Question: I have been asked to create a system that accepts invoices from a company via AS2 EDI (and in the very soon future from many other companies). Through some research I came to the conclusion that I need a Biz Talk server to translate the company's invoice, convert it into XML, and then send that XML to a system we have for processing/validation. I am completely stumped as to how to make all of this work.
I've been learning what I can from Microsoft's BizTalk tutorials & videos, and a little bit from Pluralsight. But there are things that I just don't get at all. One of those things is customer interaction: how are they supposed to know what data to send to us (what document do I give them?), or how do I read this paper they sent me listing their message encryption. How does X12 or EDIFACT tie into all of this?
Do I have this right: I am supposed to create an X12 document with the fields (data) I need in order to process their invoice, and then I am supposed to send them this X12 document and say "here, send us this thing"? And then on my side, create the mapping from that X12 document, the orchestration for validation, and then return them a success or fail?

What resources can I use to learn how to answer these questions? Where do people even go to learn BizTalk Server when they're beginners?
I really appreciate any help from anyone. Thank you for reading.
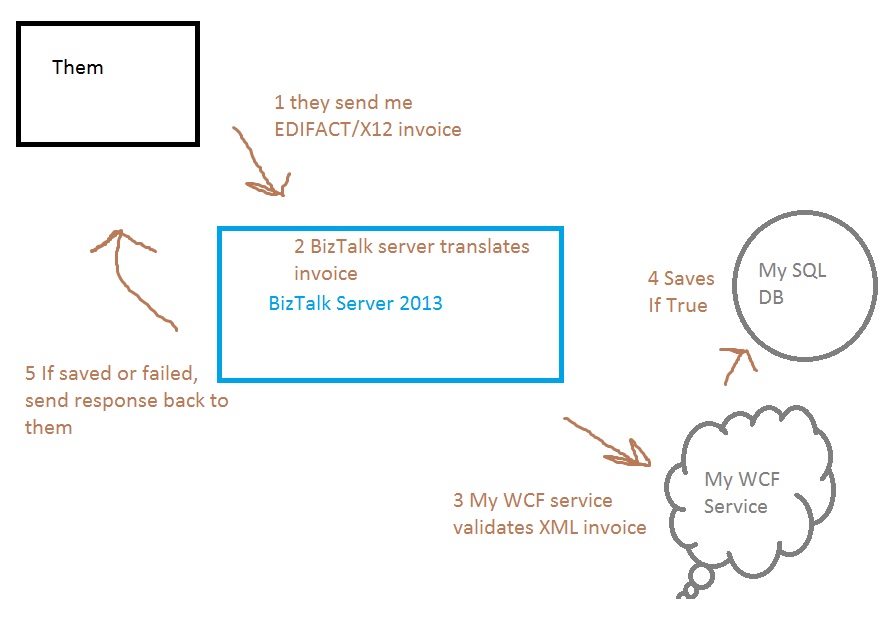
Answer: A few things:
- - -
If you Bing the transaction you have to work with, "x12 850" for example, you will find other companies companion guides you can 'take inspiration' from.